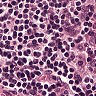
Metastatic tissue present: no